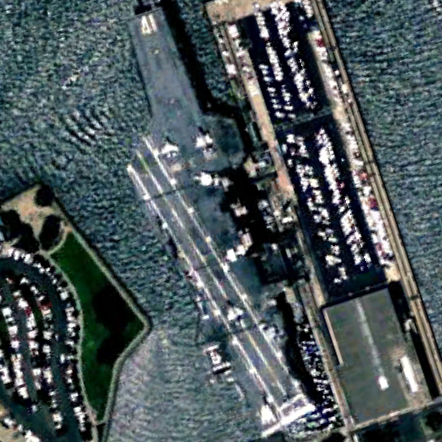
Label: Midway-class_aircraft_carrier